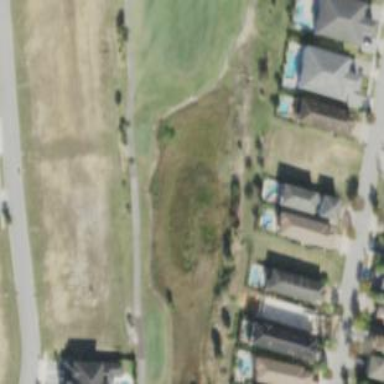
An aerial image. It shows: Golf bunker filled with sandy terrain.